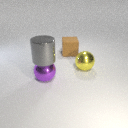
large yellow metal sphere in front of large brown rubber cube